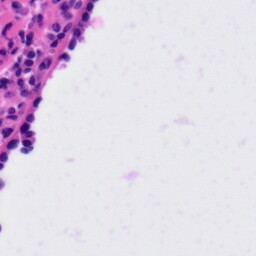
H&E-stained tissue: Tonsil